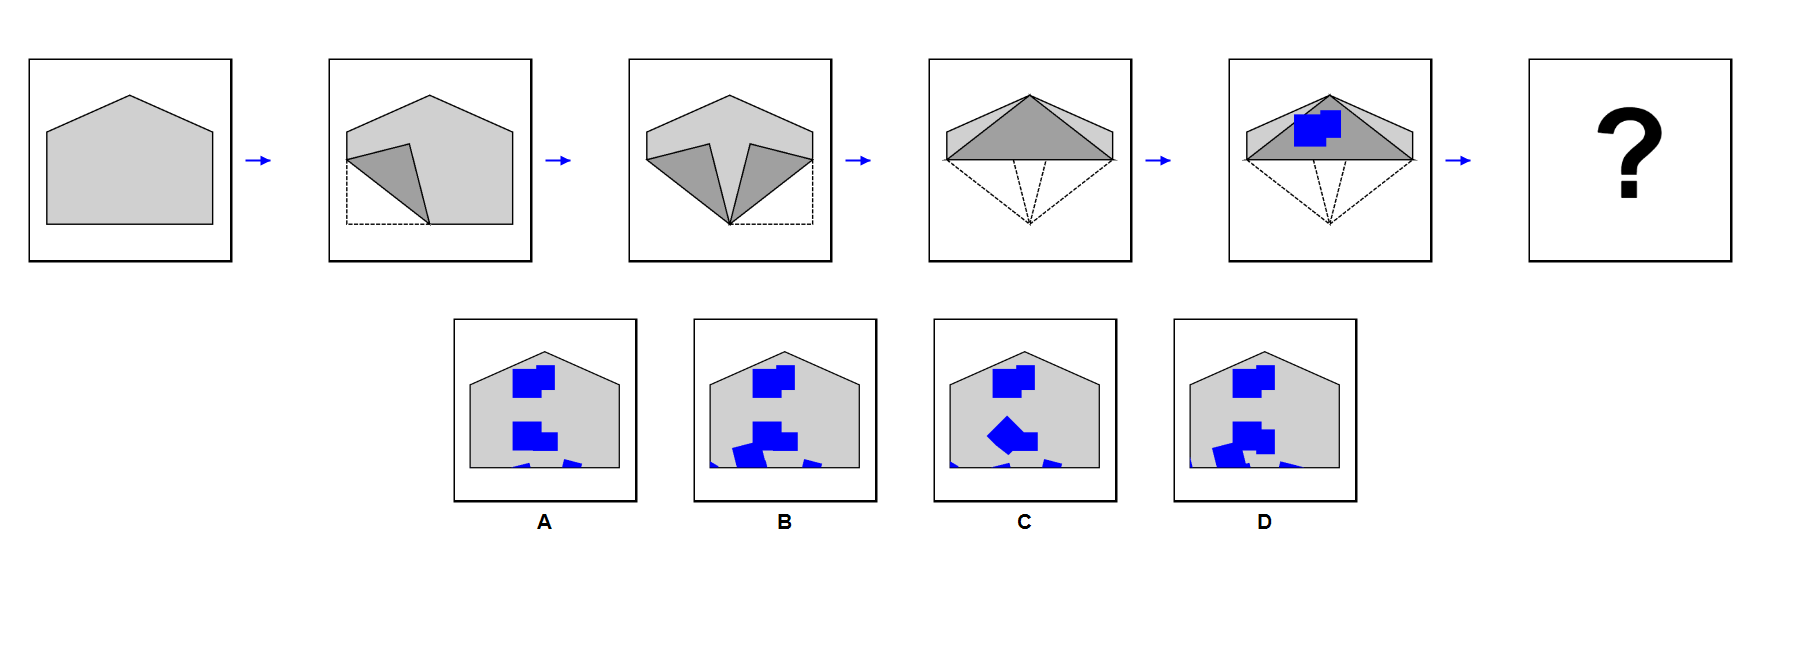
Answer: D